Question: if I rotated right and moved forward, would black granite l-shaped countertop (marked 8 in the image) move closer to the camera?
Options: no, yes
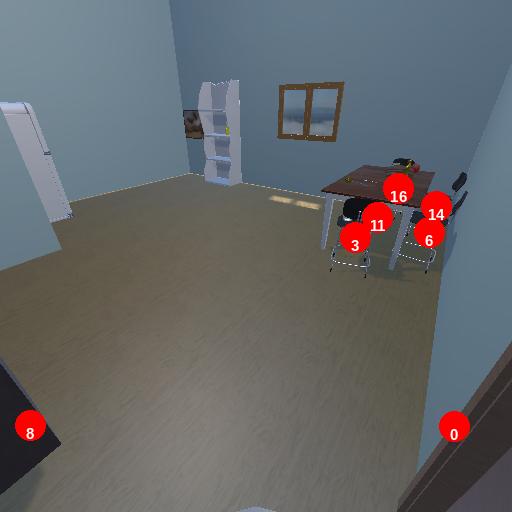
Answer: no